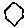
Label: hexagon